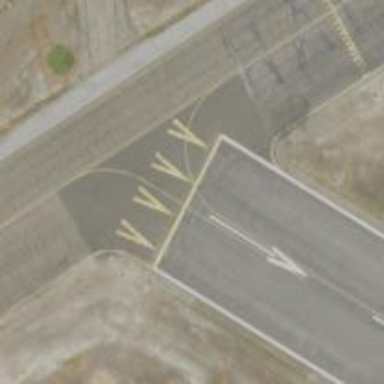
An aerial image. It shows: Runway surface made of asphalt at airport.